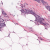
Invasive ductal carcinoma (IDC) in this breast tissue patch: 1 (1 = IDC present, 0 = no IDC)